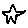
Label: star